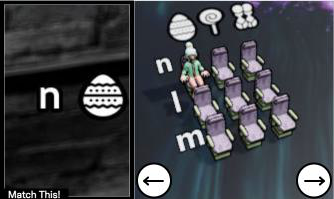
Task: seats
Answer: yes